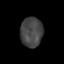
Tissue: prostate
Cell type: T cells
Senescence score: 0.3557
Nuclear area (px): 652
Mean DAPI intensity: 69.17